Question: I need to find the total number of occurrence of a specific values in columns.
In the below image of my mysql table structure i have fields like 'essc_a1', 'essc_a2' ... 'essc_a10'.
'a1' to 'a10' entries coming from a group of ten questions.I need to find the number of occurrence of a value (for eg: "eg" or "S") in a1 to a10 columns.
I tried the following query but not working for me.
'''
SELECT
COUNT(essc_a1,essc_a2,...,essc_a10) as count
FROM
employee_satisfaction_survey_checklist
GROUP BY
essc_a1, essc_a2,..., essc_a10
WHERE
essc_a1 LIKE '% es %'
OR essc_a2 LIKE '% es %'
OR .... essc_a10 LIKE '% es %';
'''
Please help me.

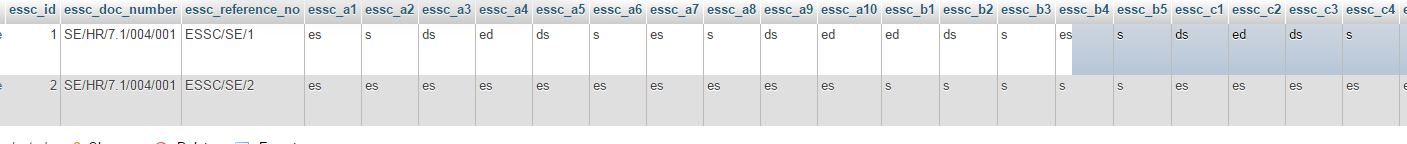
Answer: Well, it's ugly, but it can be done. Would make a lot more sense to have a table of questions and a table with a single row for each response to each a question, but if you can't do that you can do something like this, extending the SUM to include all 10 columns:
'''
SELECT SUM(IF(essc_a1 LIKE '%es%', 1, 0) + IF(essc_a2 LIKE '%es%', 1, 0))
FROM employee_satisfaction_survey_checklist
'''